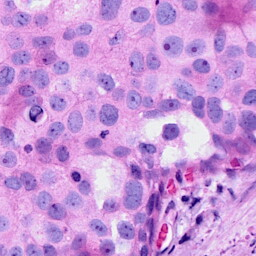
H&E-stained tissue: Breast